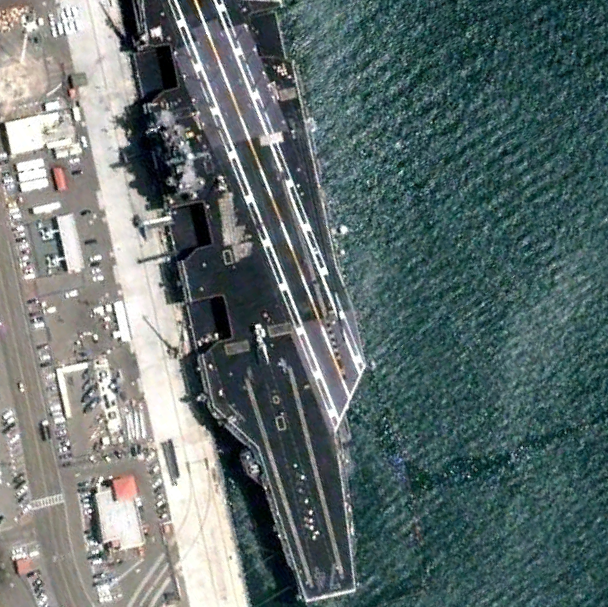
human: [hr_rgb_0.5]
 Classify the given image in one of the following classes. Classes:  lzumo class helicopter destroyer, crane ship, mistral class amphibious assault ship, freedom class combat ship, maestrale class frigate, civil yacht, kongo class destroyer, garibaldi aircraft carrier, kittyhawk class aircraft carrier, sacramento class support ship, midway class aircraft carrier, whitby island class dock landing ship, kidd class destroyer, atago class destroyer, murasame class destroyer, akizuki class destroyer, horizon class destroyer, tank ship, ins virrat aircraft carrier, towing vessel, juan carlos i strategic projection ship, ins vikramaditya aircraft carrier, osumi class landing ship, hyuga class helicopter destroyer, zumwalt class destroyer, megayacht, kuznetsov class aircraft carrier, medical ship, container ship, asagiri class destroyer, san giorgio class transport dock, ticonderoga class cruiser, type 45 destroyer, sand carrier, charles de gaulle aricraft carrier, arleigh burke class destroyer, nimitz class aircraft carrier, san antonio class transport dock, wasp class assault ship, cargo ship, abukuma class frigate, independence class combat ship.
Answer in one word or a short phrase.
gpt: Nimitz class aircraft carrier